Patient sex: F
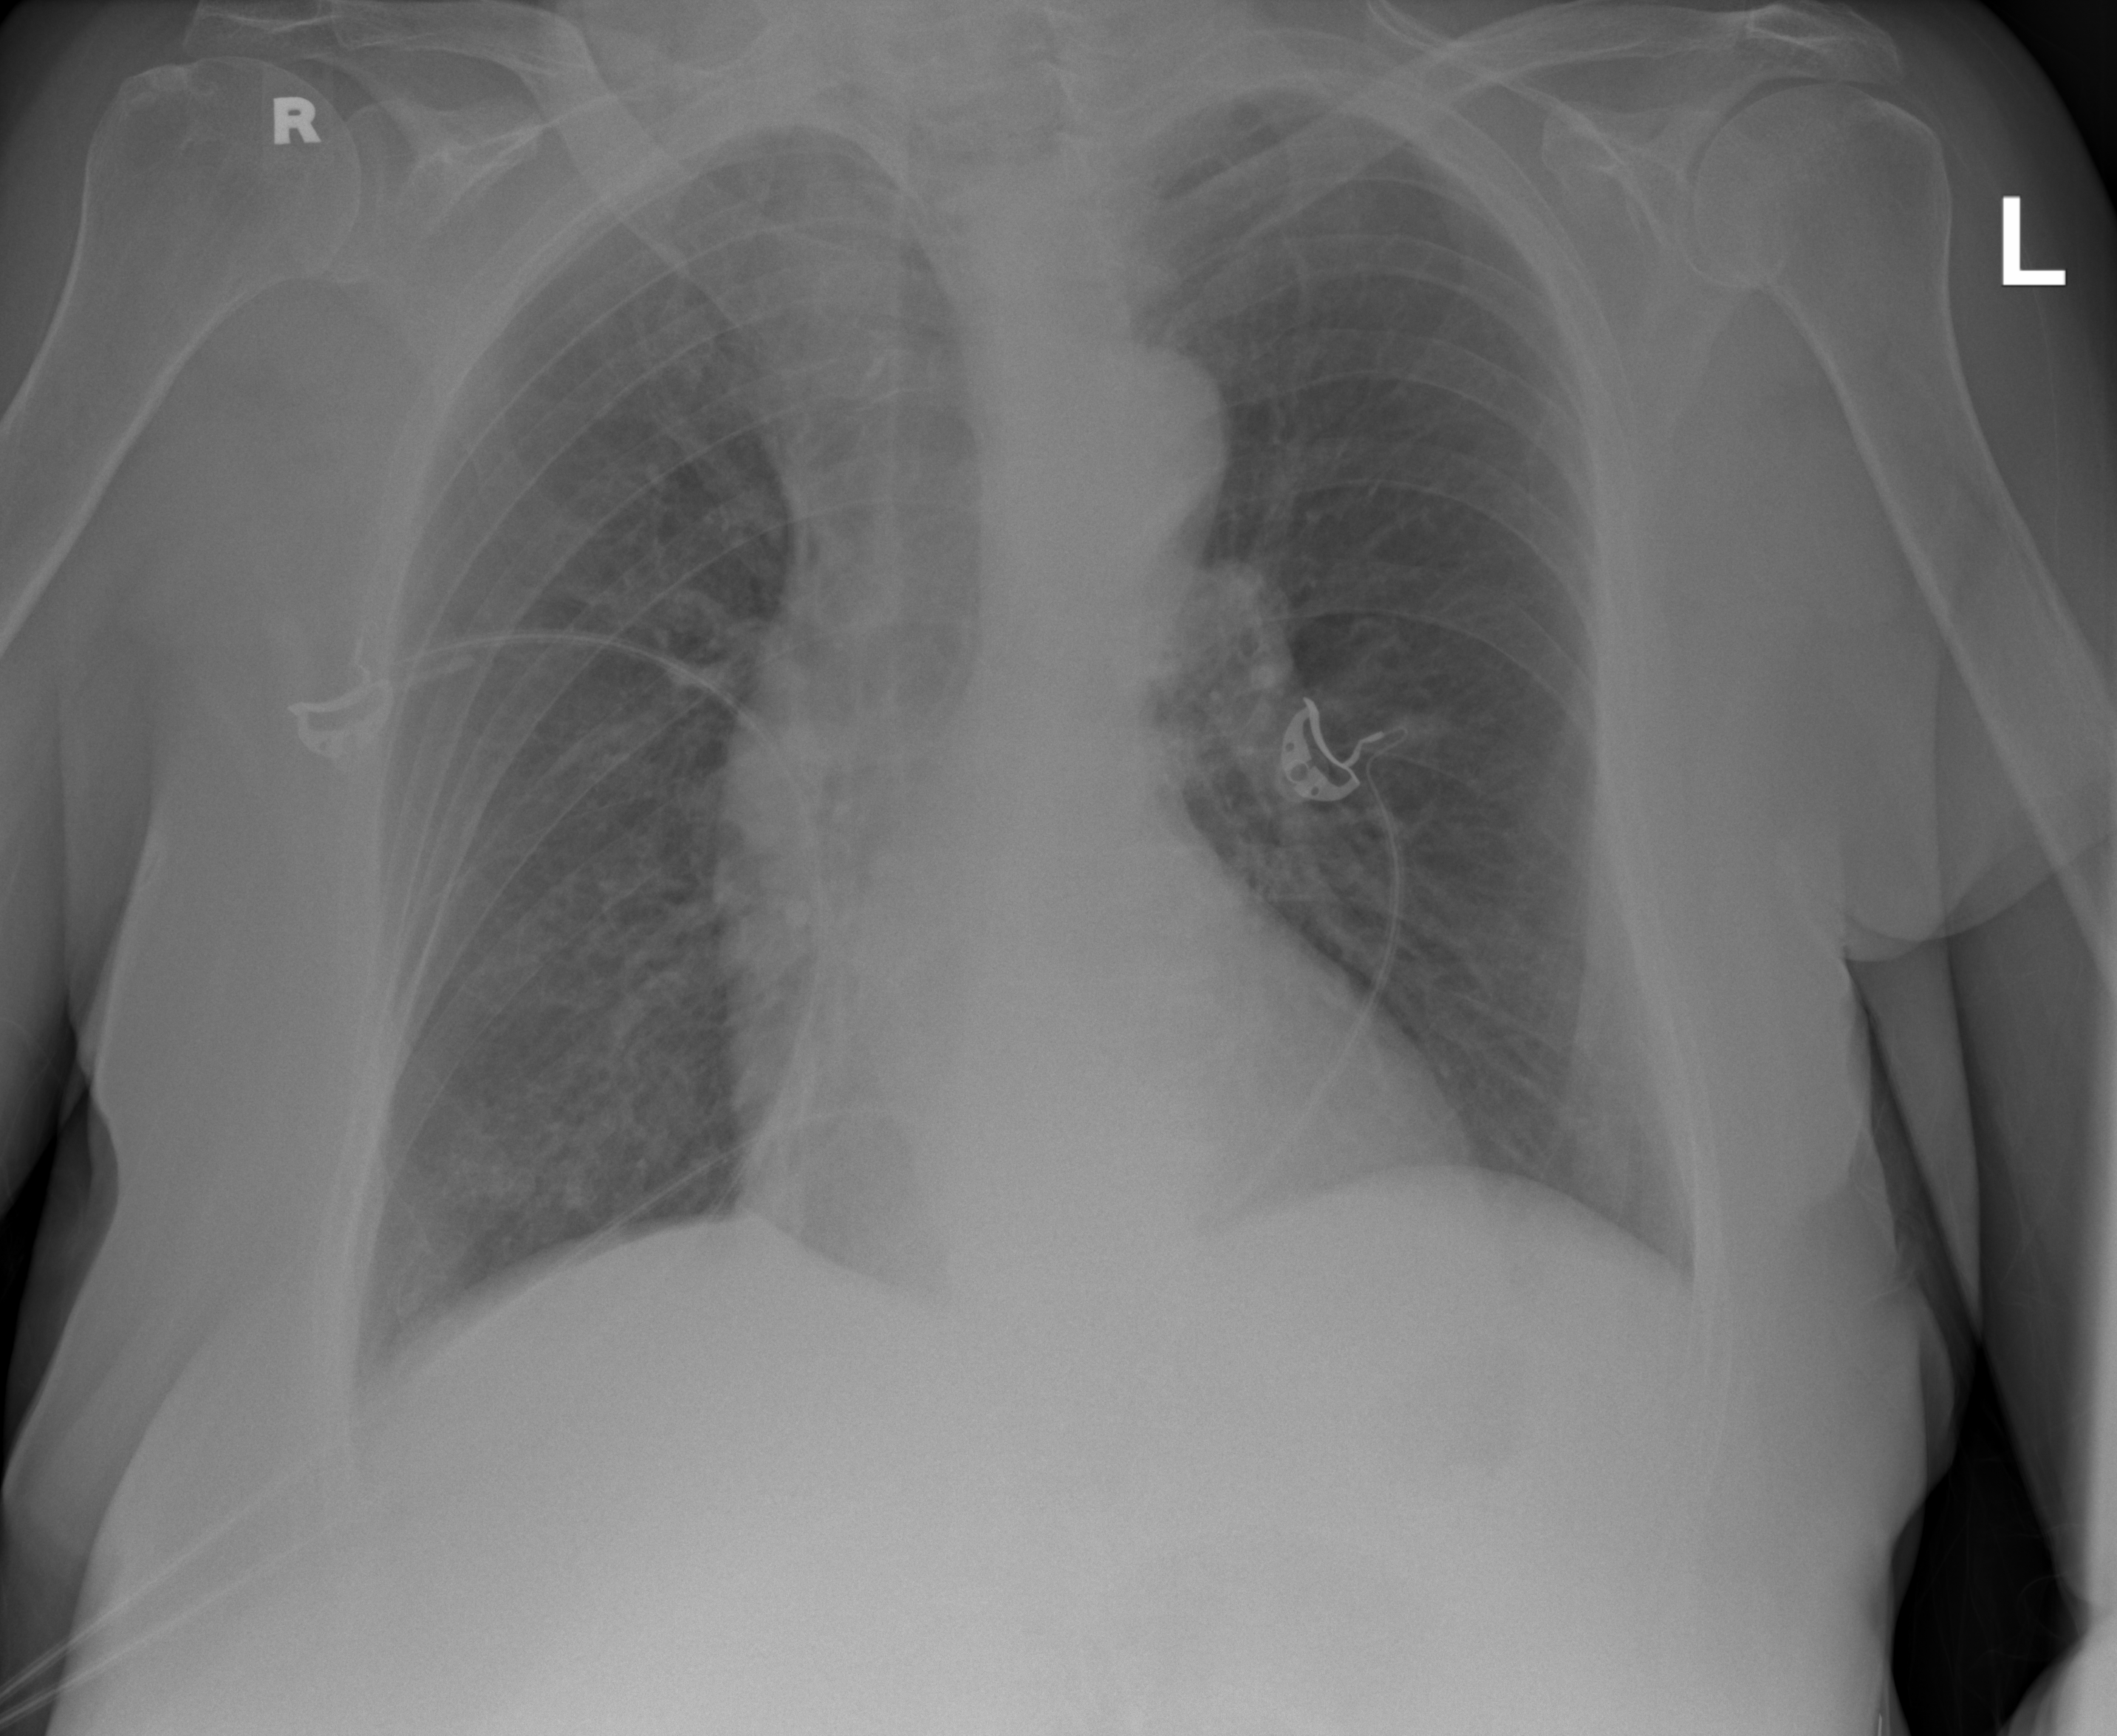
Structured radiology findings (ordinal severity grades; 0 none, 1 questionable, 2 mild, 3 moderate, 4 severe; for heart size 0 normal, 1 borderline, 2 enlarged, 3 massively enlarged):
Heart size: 0
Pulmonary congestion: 2
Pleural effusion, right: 0
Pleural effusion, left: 0
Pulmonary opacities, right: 0
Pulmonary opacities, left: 0
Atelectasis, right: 0
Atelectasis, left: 0